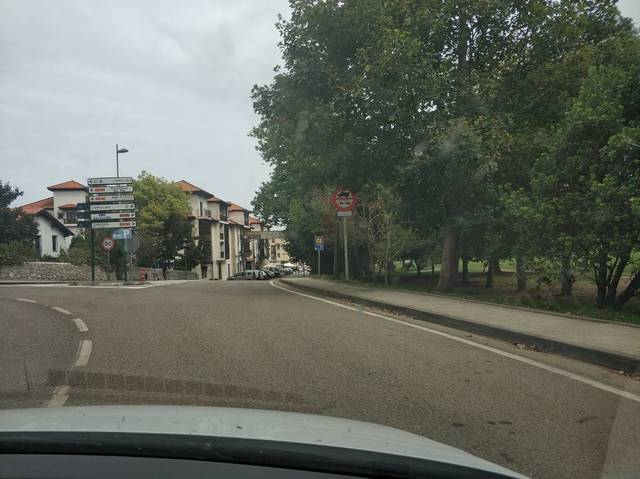
Region: Spain
Coordinates: 43.384, -4.297